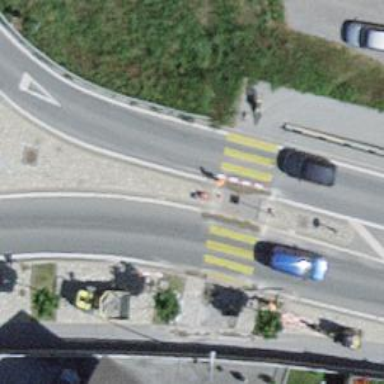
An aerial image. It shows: Uncontrolled zebra crossing on the road.